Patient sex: M
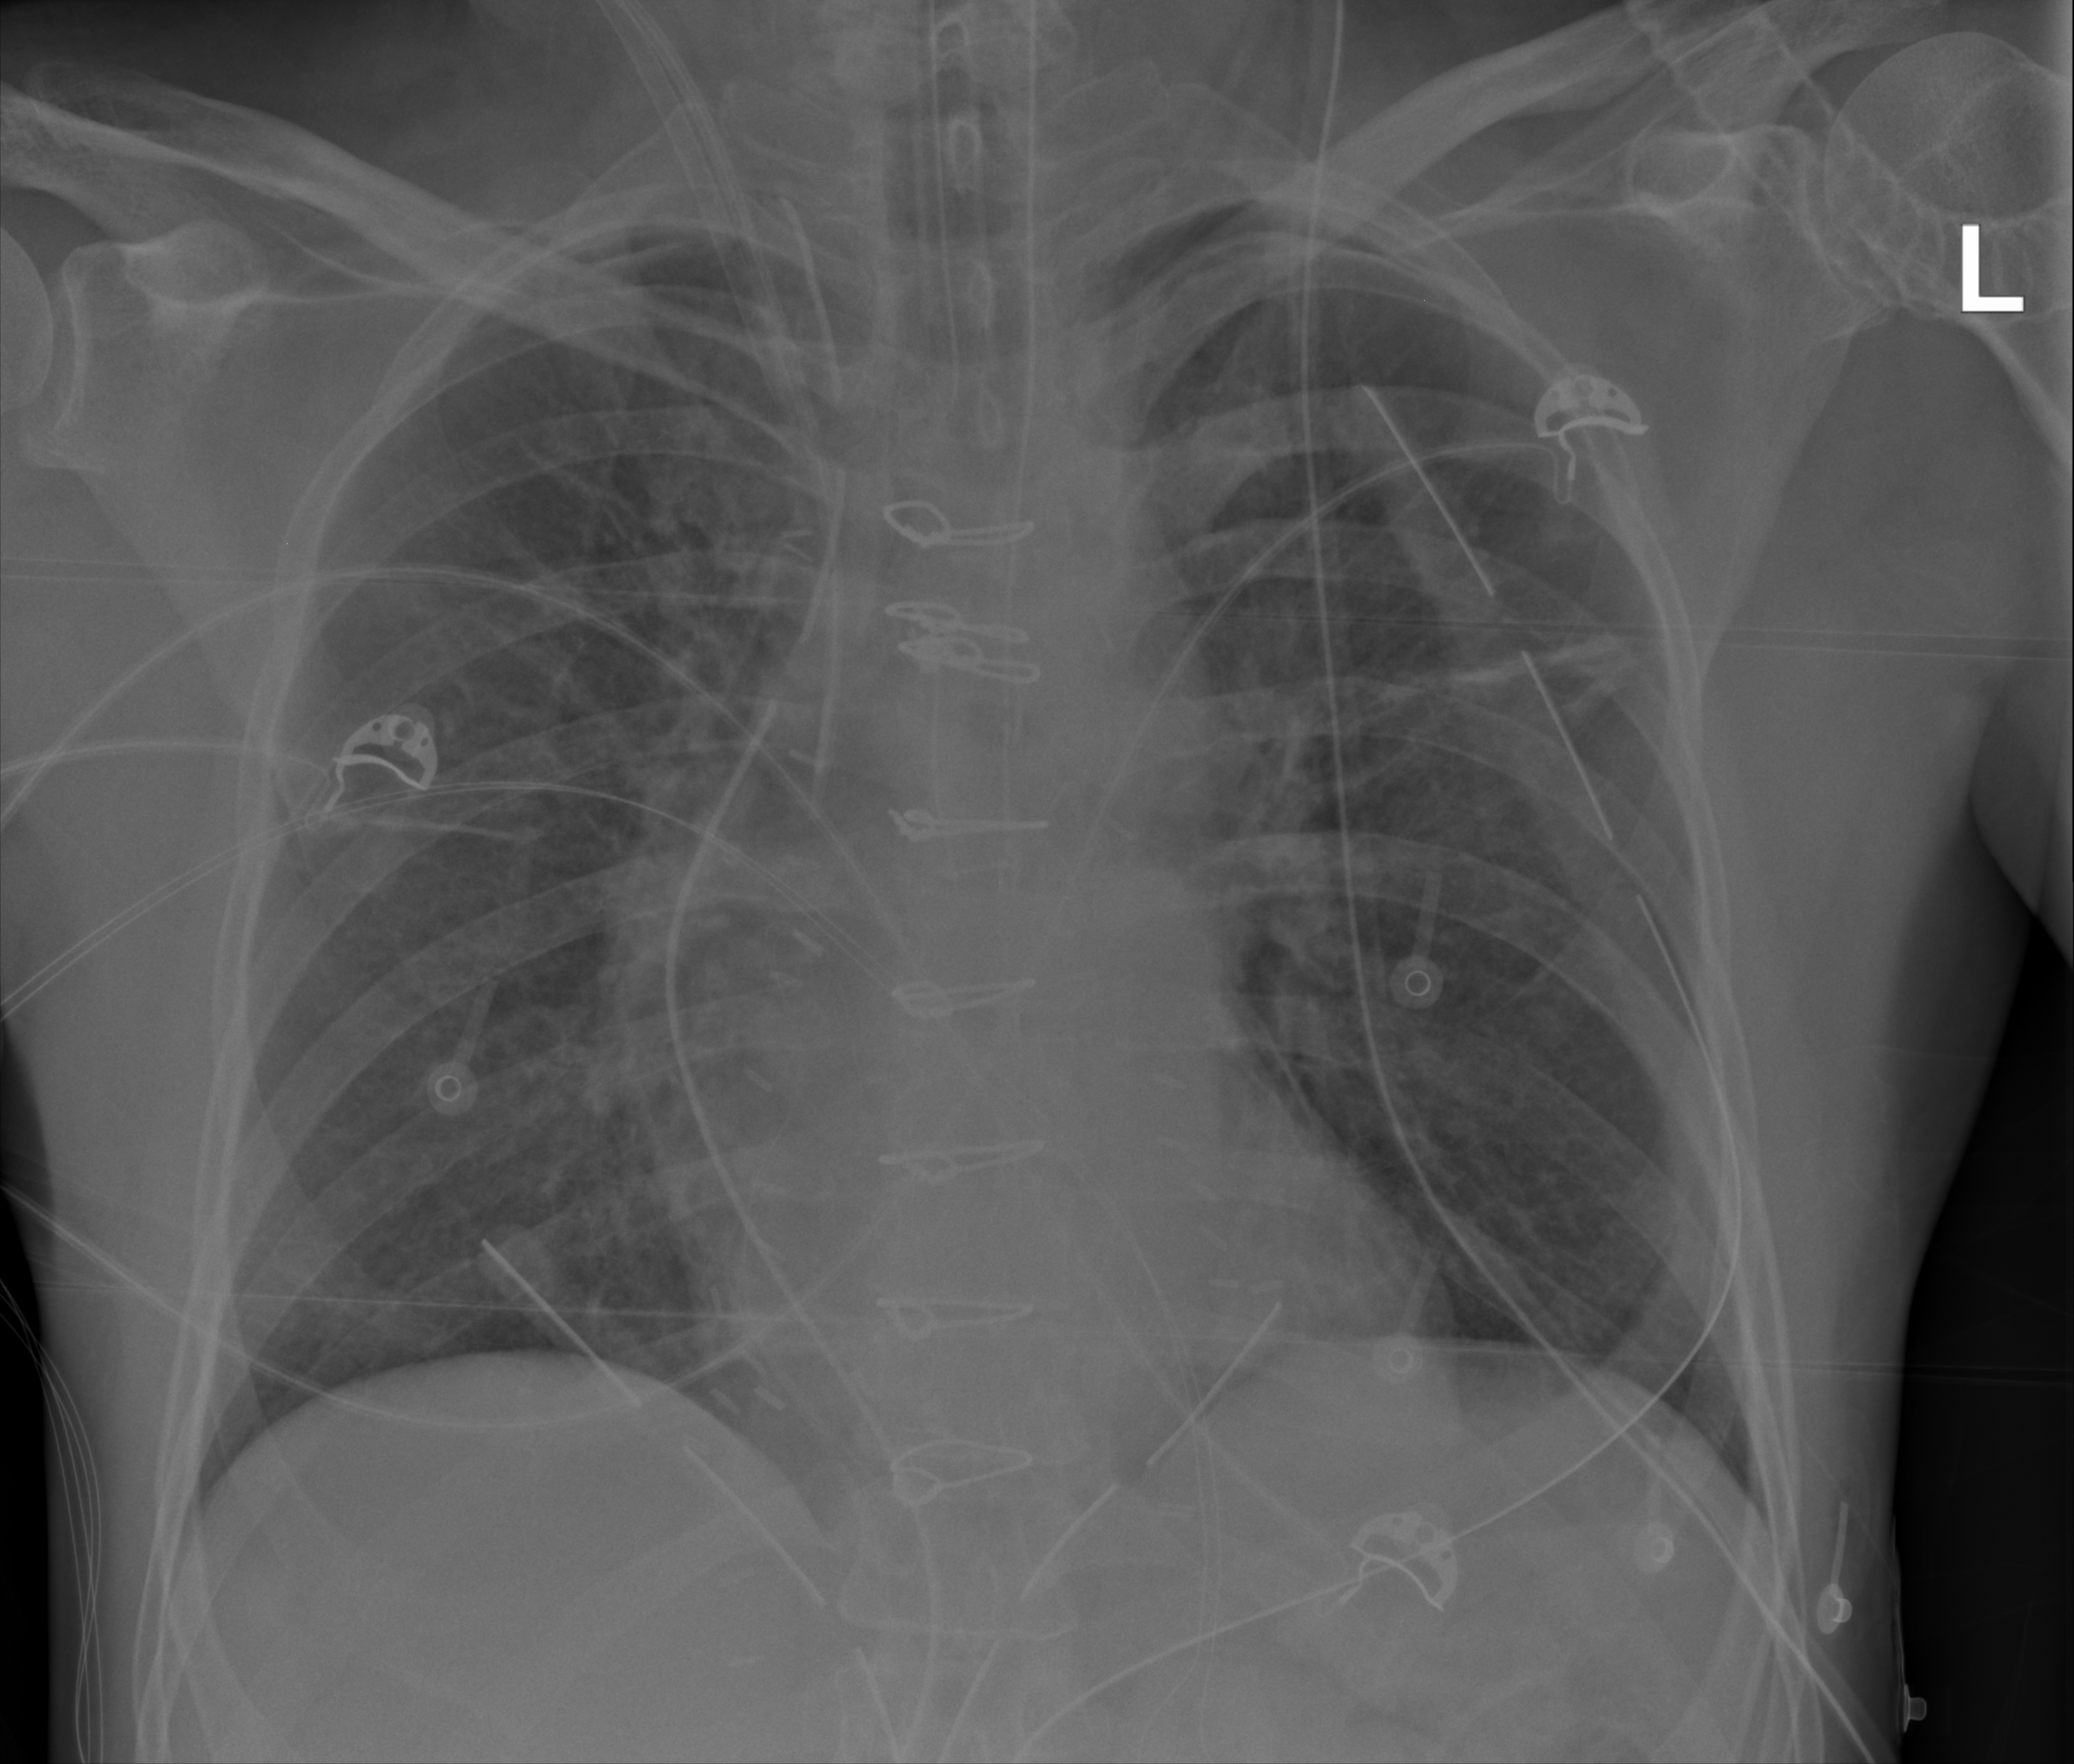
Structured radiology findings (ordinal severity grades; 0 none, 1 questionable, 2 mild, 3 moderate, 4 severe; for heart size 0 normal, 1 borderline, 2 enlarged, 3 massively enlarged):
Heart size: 0
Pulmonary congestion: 2
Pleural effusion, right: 0
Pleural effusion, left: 0
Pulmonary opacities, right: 0
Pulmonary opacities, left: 0
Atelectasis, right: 0
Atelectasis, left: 0